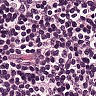
Metastatic tissue present: no